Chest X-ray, AP view. Patient: 44 years old, sex M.
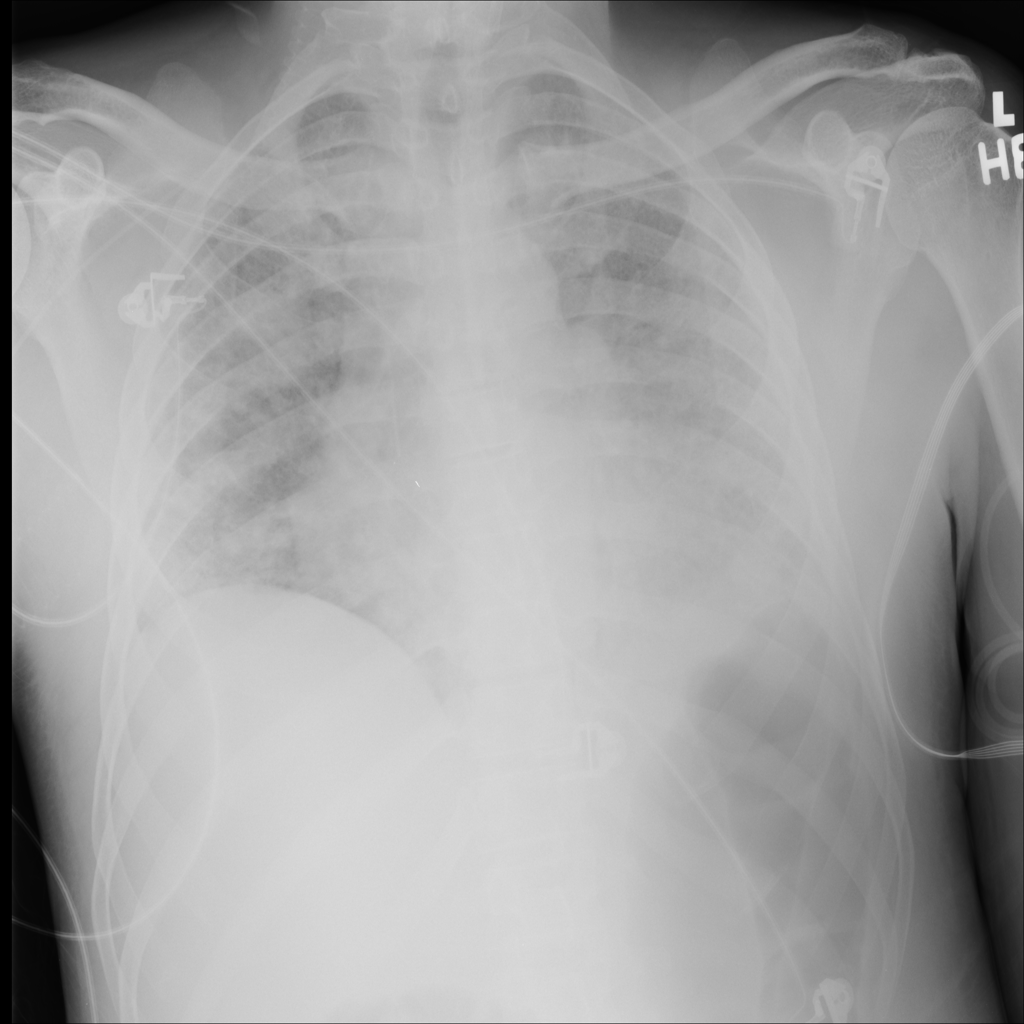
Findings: Consolidation, Infiltration